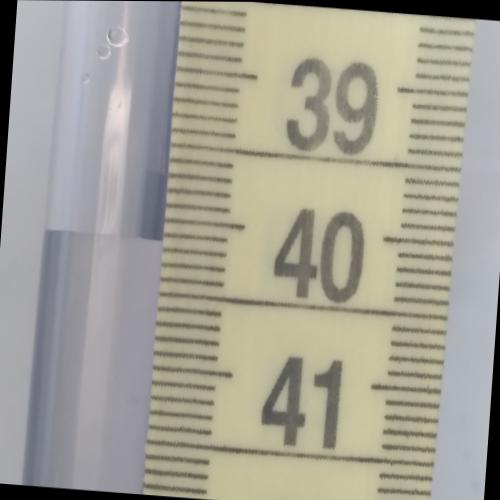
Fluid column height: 40.1 cm